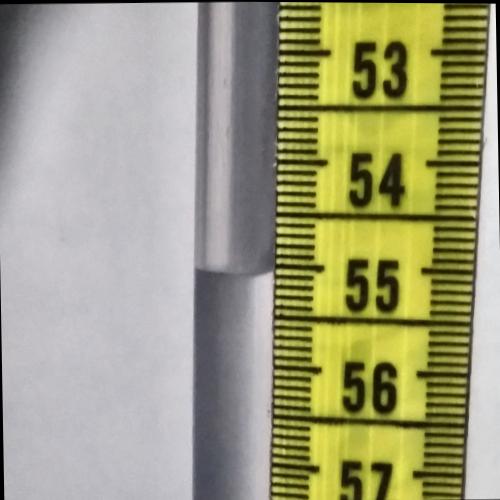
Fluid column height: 55.0 cm